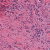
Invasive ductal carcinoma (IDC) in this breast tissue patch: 1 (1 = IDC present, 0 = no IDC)